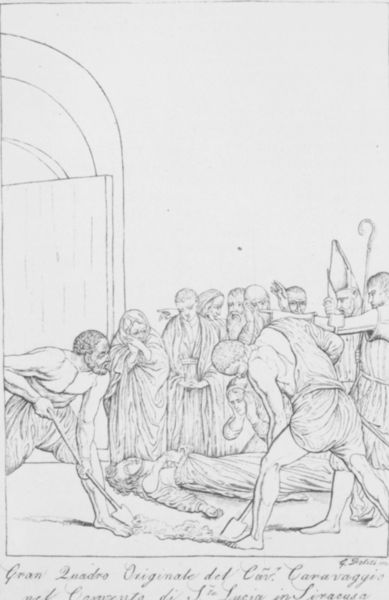
Titel: Il seppellimento di S. Lucia
Künstler: Michelangelo Merisi da Caravaggio
Institution: Rom, Biblioteca Hertziana
Schlagwörter: gruppe, mann, menschen, frau, grau, männer, skizze, zeichnung, menge, wand, entsetzen, leiche, tod, tot, toter, trauer, erde, kirche, boden, schrift, papier, bogen, stab, studie, graphik, bischof, tor, text, tote, bleistift, friedhof, kunst, untertitel, beerdigung, begräbnis, sklave, grab, priester, graben, schaufel, spaten, zeichung, schreck, urteil, italienisch, bischofsstab, caravaggio, männeer, pharao, bischofsmütze, egypten, beerdingung, begrabung